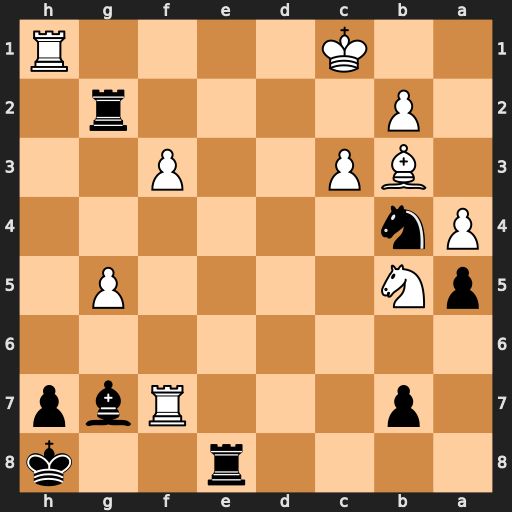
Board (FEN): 4r2k/1p3Rbp/8/pN4P1/Pn6/1BP2P2/1P4r1/2K4R
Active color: b
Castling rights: -
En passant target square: -
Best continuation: Nd3+ Kb1 Rxb2+ Ka1 Rxb3